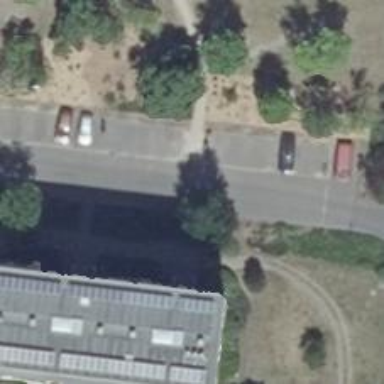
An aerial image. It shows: Diagonal parking lane on service road.